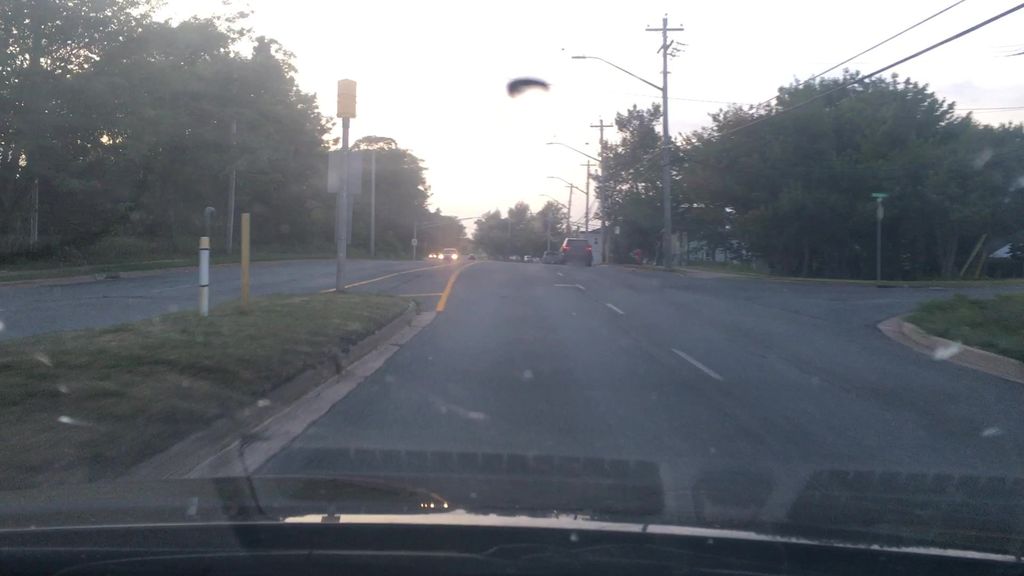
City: halifax